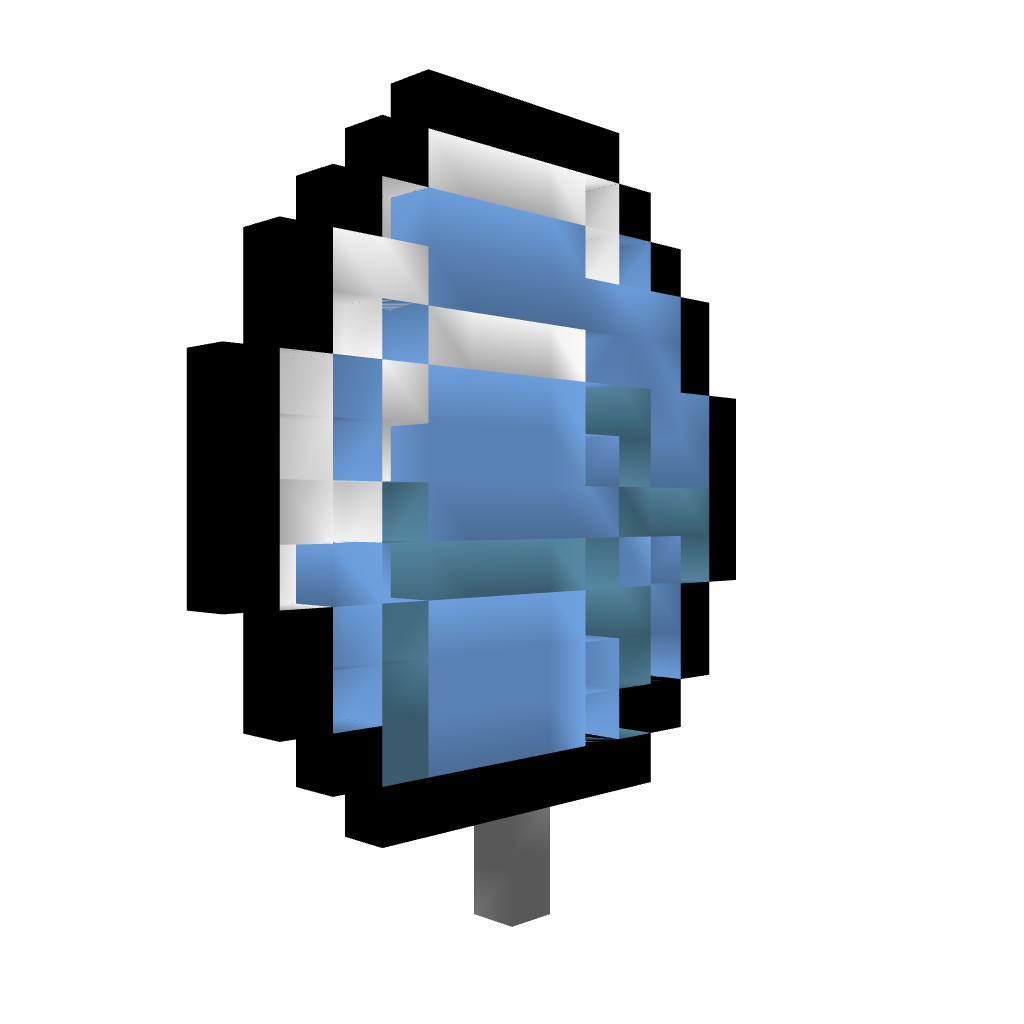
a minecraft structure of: Diamond Pixelart high quality